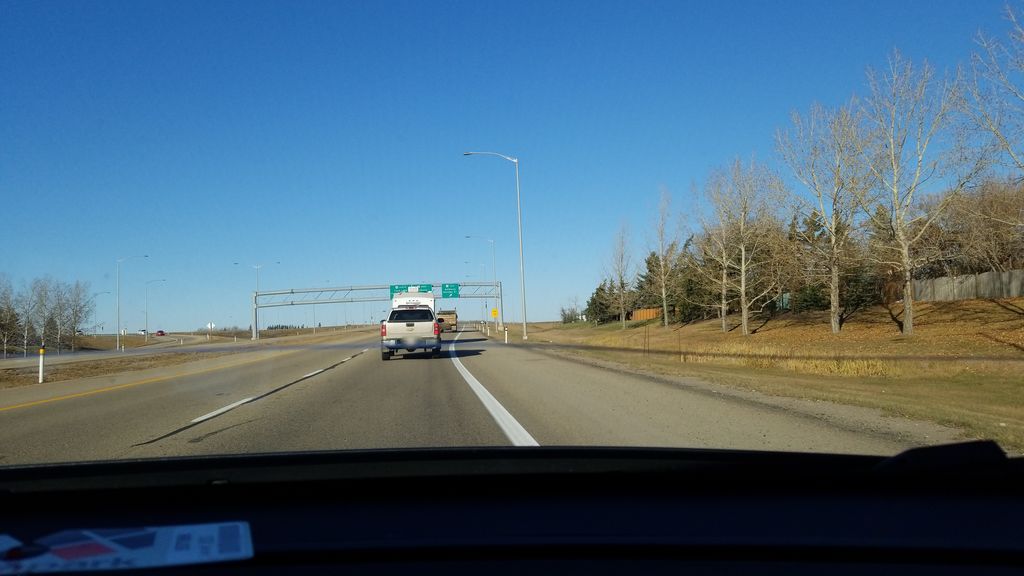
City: edmonton